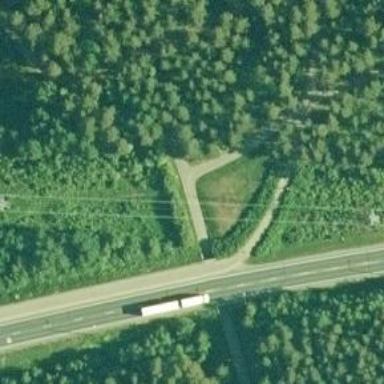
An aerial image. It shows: Cycleway built on embankment.